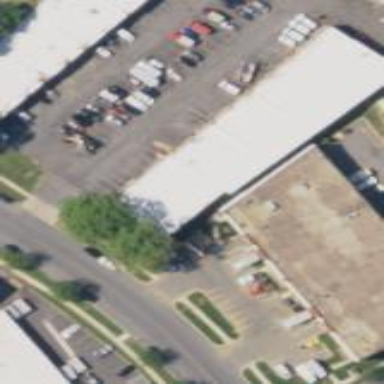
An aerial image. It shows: Commercial building.